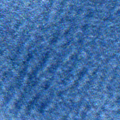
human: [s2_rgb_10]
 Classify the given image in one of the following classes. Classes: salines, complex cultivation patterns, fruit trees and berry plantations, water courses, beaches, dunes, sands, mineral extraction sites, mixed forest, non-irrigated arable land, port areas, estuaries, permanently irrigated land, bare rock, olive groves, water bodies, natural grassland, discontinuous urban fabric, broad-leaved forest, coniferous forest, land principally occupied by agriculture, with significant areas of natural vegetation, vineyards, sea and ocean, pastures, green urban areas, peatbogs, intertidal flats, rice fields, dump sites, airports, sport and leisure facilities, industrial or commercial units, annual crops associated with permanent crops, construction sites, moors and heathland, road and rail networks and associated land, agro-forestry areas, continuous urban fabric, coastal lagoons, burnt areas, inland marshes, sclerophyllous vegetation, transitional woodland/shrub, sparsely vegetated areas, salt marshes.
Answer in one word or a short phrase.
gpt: sea and ocean